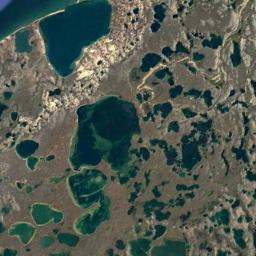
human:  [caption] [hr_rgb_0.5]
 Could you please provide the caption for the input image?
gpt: Some waters of different sizes and shapes are surrounded by wetlands .

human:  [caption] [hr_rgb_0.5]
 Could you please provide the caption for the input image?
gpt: This wetland has less than ten percent vegetation coverage .

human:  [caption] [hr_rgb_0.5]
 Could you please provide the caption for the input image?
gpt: The wetland consists of bare land, Green plants and water .

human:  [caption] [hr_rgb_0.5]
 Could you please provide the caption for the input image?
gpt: The blue lake in a wetland is covered by large swaths of dense vegetation .

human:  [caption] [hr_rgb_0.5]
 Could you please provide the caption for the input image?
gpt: There are many green lakes on the wetland .